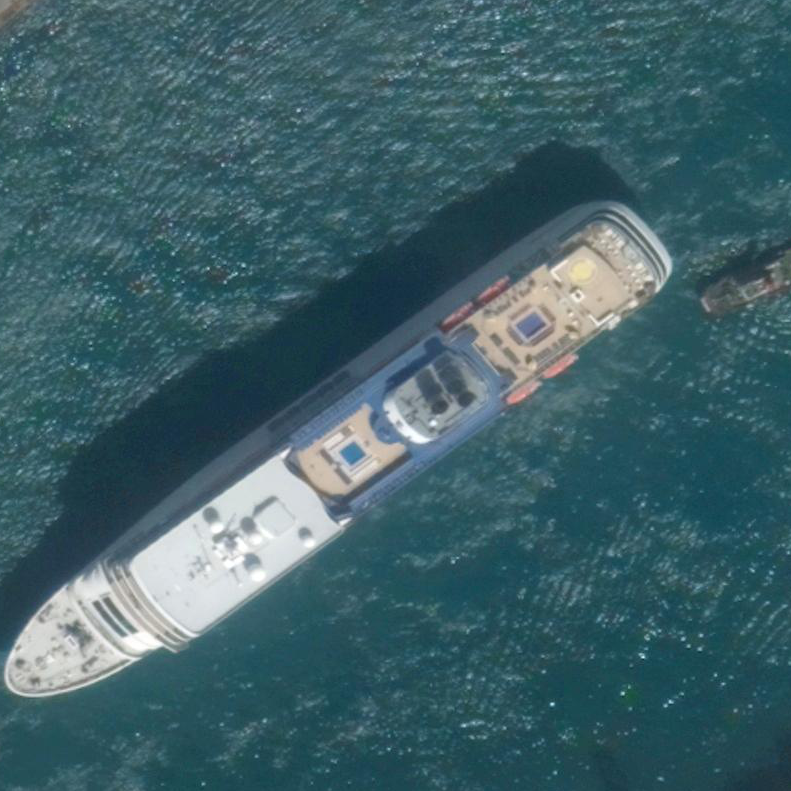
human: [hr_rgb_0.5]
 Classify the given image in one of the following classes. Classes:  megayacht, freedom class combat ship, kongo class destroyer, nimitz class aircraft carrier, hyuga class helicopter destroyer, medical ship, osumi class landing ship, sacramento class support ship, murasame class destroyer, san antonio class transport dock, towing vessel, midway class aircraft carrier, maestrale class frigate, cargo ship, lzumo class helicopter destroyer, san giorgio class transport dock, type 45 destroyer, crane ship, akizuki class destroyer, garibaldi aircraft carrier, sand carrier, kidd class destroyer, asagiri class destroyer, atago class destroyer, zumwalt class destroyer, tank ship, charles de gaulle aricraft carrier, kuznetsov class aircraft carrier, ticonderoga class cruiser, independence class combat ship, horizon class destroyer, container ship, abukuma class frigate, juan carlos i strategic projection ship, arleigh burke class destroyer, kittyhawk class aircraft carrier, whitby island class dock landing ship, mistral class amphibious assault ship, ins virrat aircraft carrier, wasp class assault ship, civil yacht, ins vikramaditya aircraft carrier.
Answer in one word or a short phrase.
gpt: Megayacht